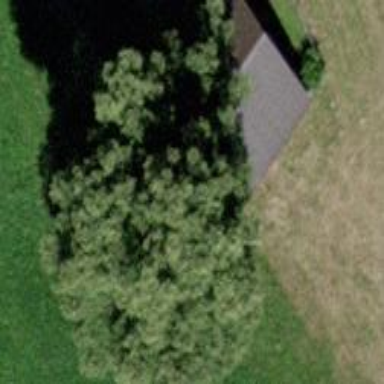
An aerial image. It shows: Barn.